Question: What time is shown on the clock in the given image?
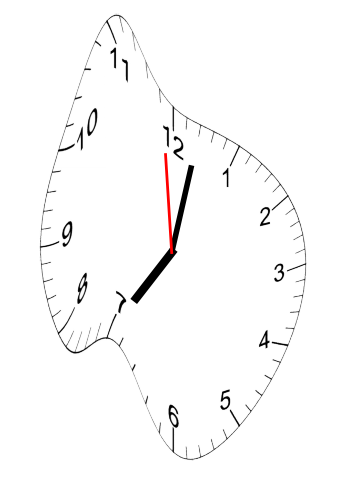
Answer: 07:01:59